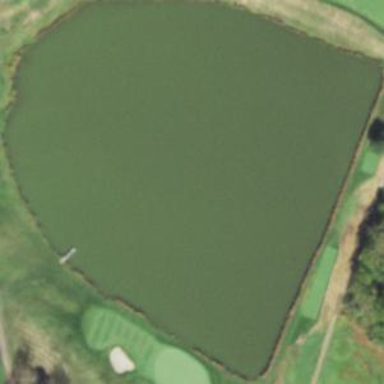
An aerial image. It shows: Picturesque scene of golf course with lateral water hazard.